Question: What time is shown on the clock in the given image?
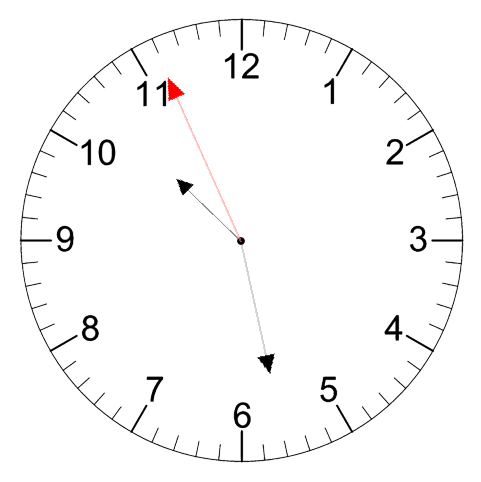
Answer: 10:27:56